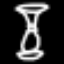
Label: hourglass